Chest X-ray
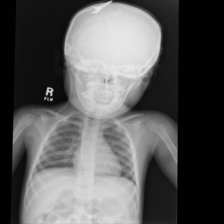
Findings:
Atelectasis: negative
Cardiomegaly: negative
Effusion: negative
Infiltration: negative
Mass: negative
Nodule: negative
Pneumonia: negative
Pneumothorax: negative
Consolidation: negative
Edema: negative
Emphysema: negative
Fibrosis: negative
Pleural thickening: negative
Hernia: negative